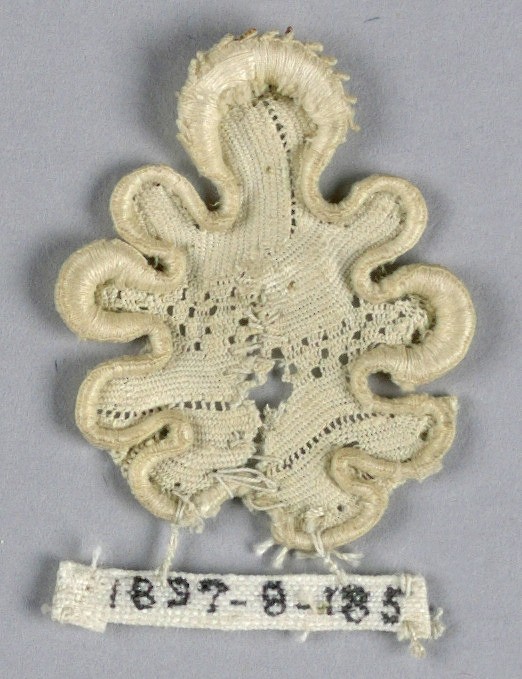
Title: Fragment
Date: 17th century
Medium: linen Technique: needle lace
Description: Fragment with a leaf in an openwork design and deeply scalloped edge.